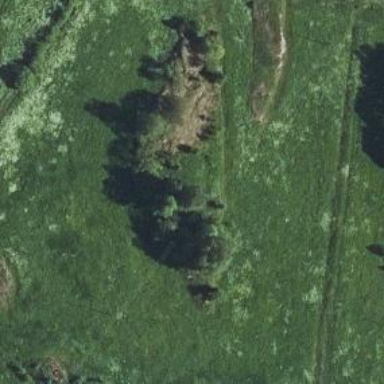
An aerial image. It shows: Beautiful meadow.